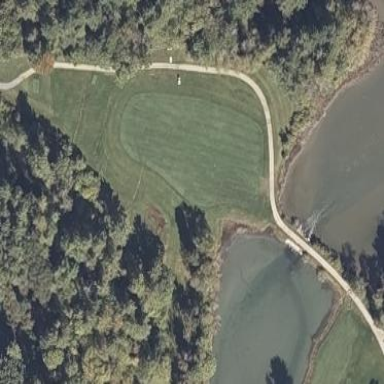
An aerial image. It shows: Golf fairway surrounded by grass.